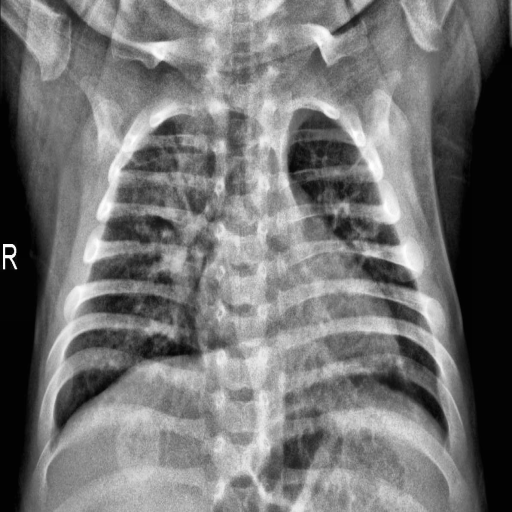
Finding: PNEUMONIA